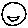
Label: smiley face